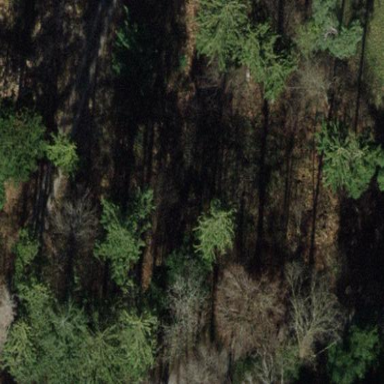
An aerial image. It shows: Forest with mixed types of leaves.